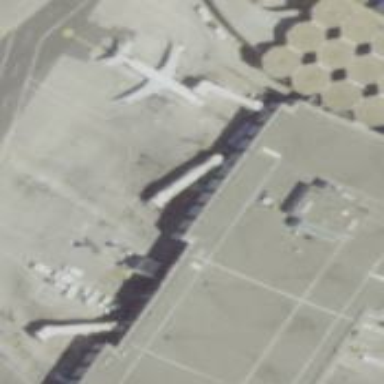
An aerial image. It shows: Airport gate.